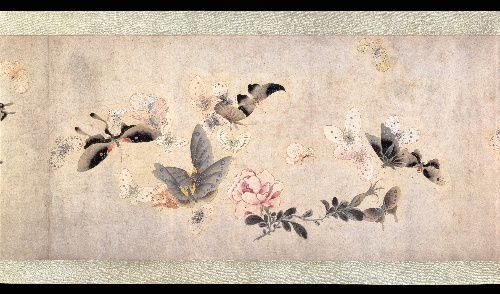
Title: 清　佚名　傳馬荃　花蝶圖　卷|Flowers and Butterflies
Artist: Ma Quan
Artist bio: active first half of 18th century
Object type: Handscroll
Classification: Paintings
Medium: Handscroll; ink and color on paper
Culture: China
Period: Qing dynasty (1644–1911)
Dimensions: 11 x 98 in. (27.9 x 248.9 cm)
Department: Asian Art
Credit line: From the Collection of A. W. Bahr, Purchase, Fletcher Fund, 1947
Accession year: 1947
Repository: Metropolitan Museum of Art, New York, NY
Tags: Butterflies|Flowers